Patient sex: F
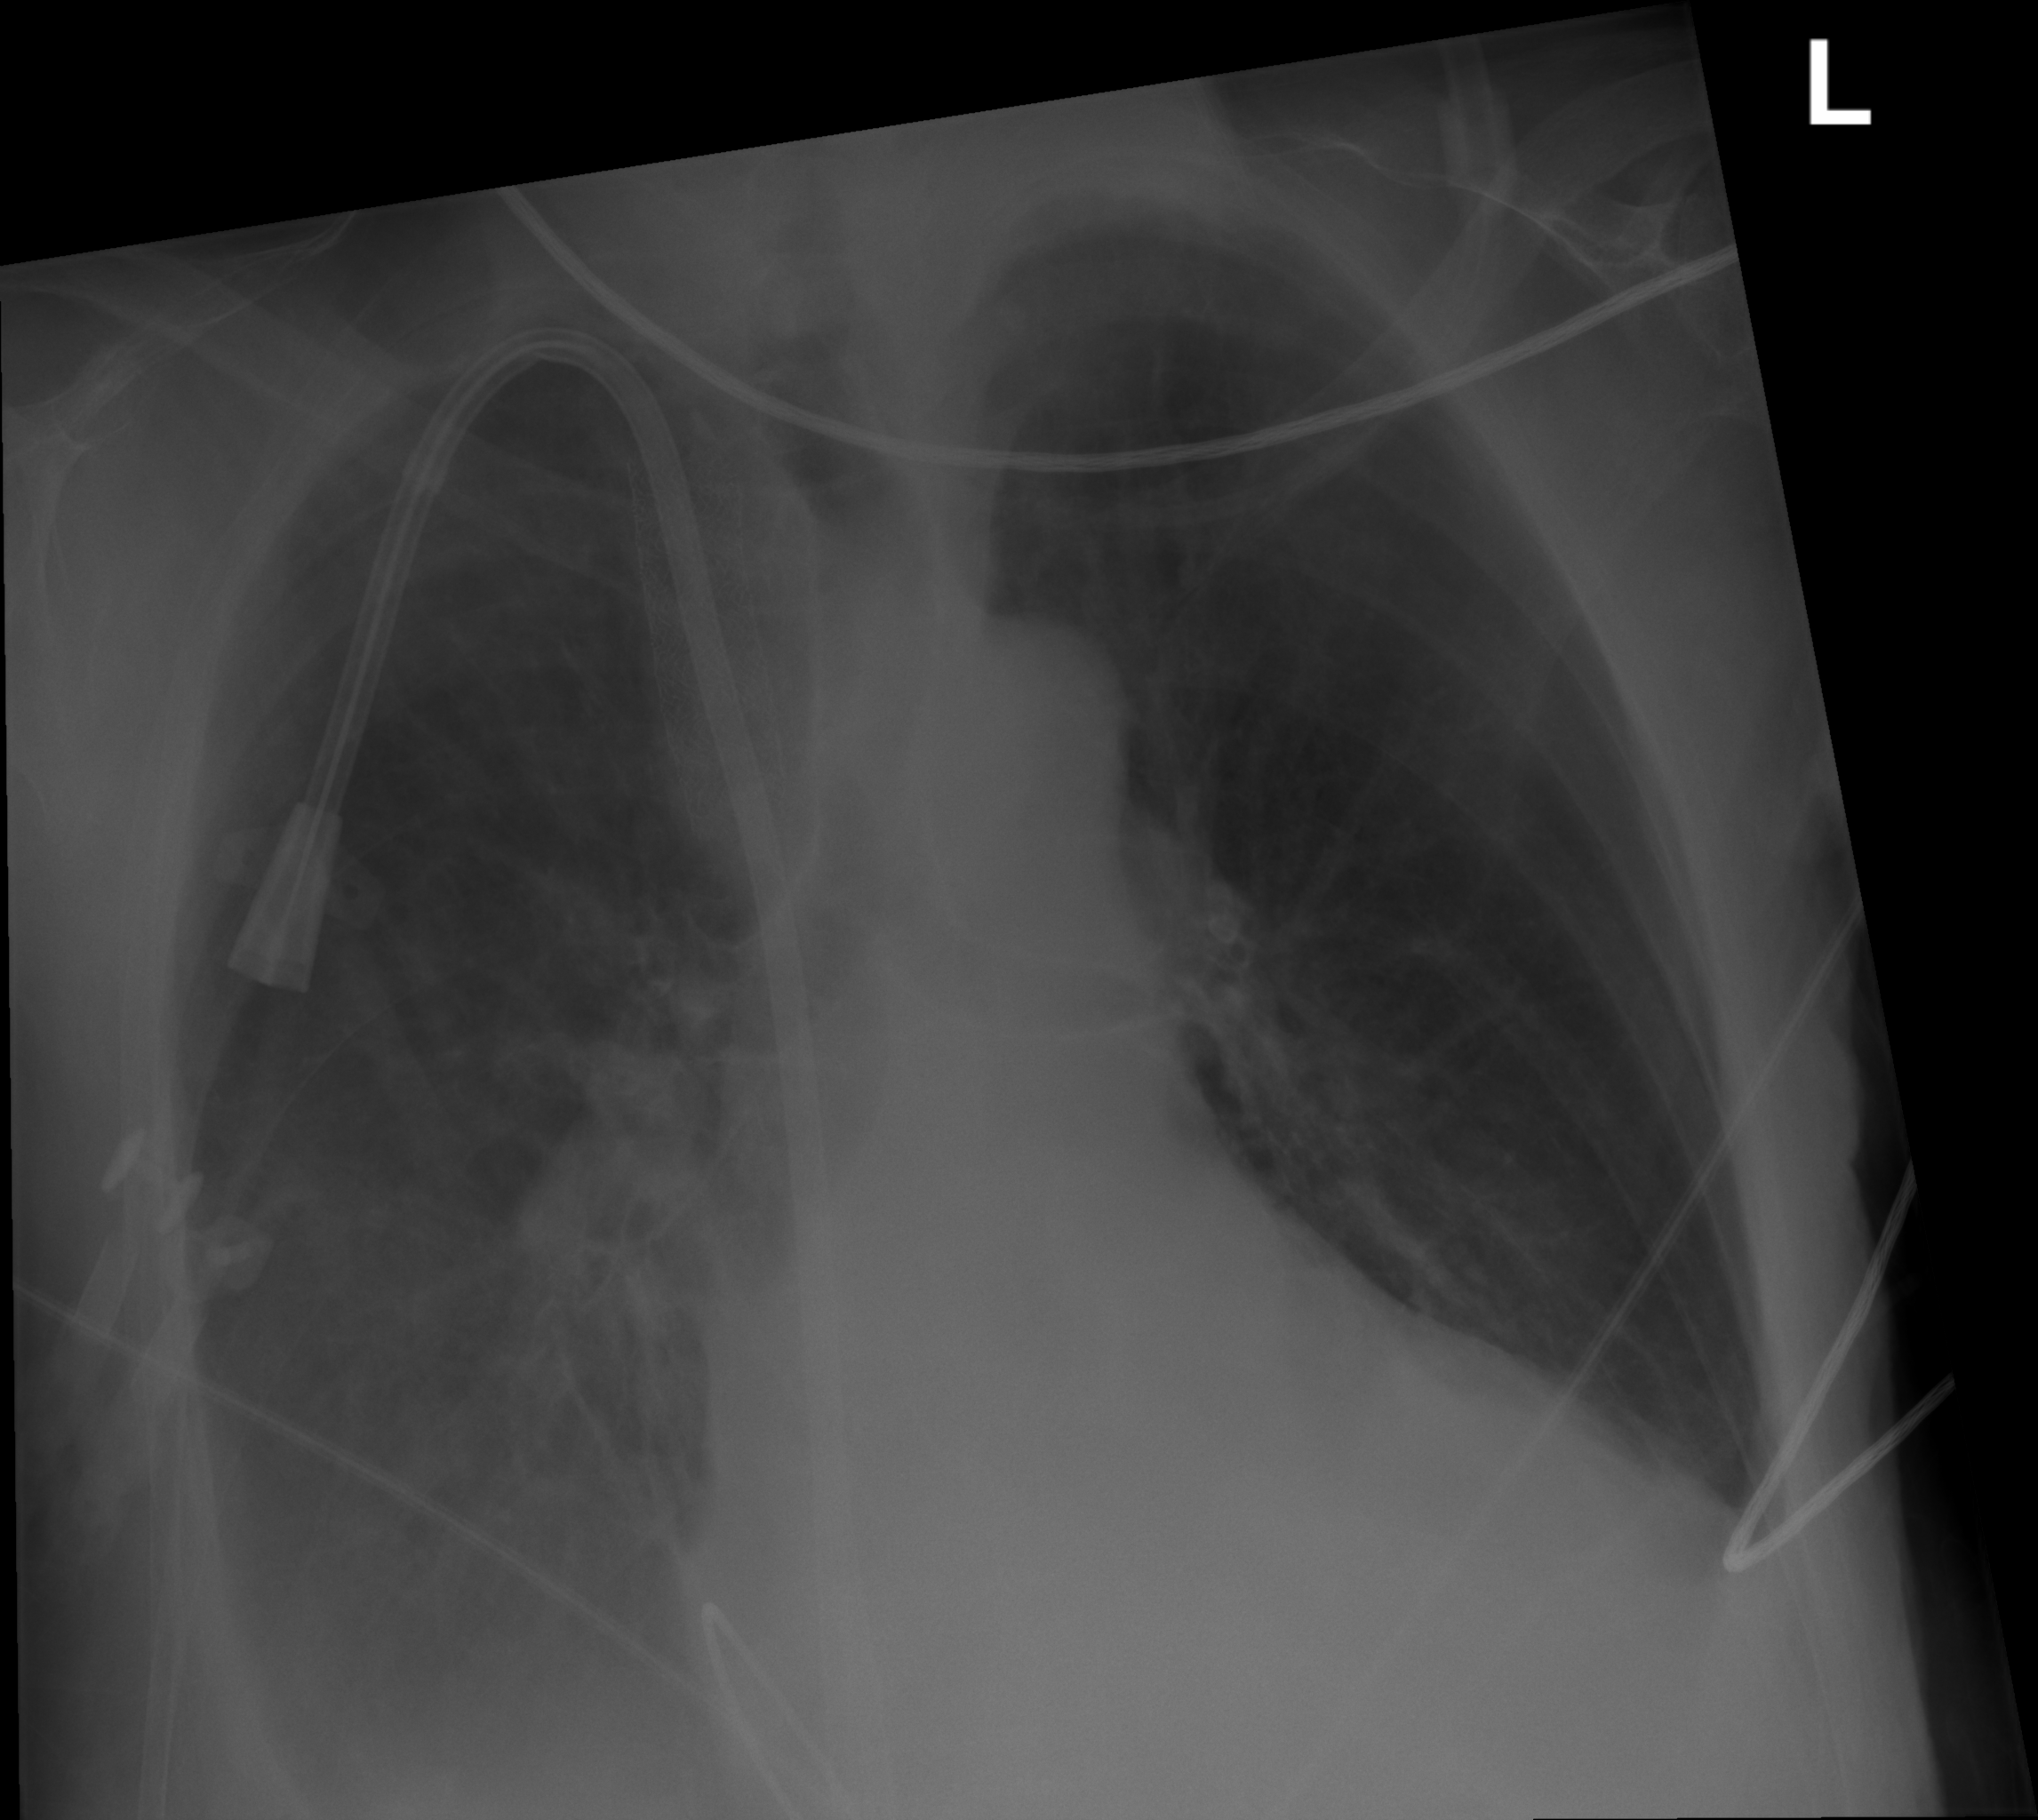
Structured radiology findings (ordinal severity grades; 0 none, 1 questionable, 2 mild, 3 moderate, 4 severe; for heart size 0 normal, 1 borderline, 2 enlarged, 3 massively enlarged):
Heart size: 2
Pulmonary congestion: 0
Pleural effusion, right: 3
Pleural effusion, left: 0
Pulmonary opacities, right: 0
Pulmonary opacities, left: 0
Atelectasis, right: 2
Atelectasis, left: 0